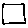
Label: square